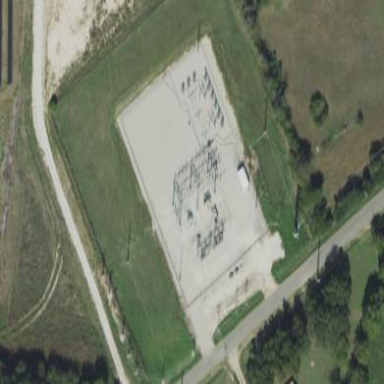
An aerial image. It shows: Outdoor distribution-level power substation enclosed by fence.